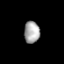
Tissue: prostate
Cell type: Fibroblasts
Senescence score: 0.8262
Nuclear area (px): 334
Mean DAPI intensity: 167.698